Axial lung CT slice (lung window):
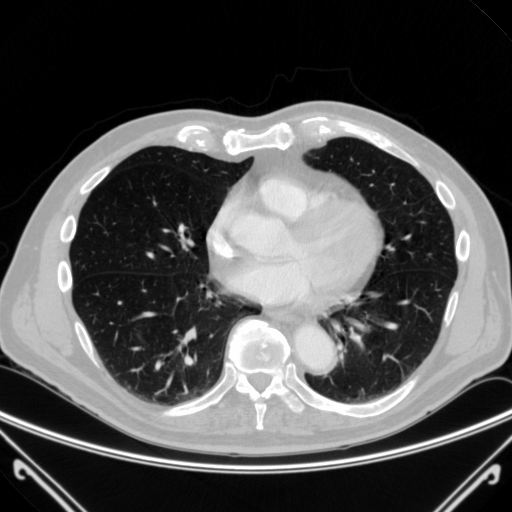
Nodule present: no